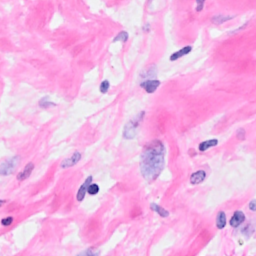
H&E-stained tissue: Breast